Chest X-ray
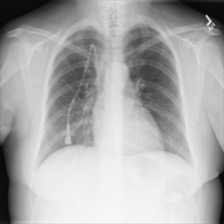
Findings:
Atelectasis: negative
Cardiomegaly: negative
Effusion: negative
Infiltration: negative
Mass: negative
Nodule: negative
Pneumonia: negative
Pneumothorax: negative
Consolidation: negative
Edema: negative
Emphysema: negative
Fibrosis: negative
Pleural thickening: negative
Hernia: negative